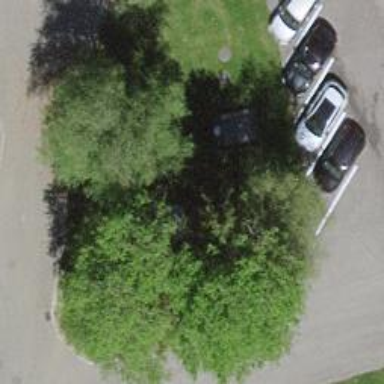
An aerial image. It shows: Picnic table located in leisure land area.